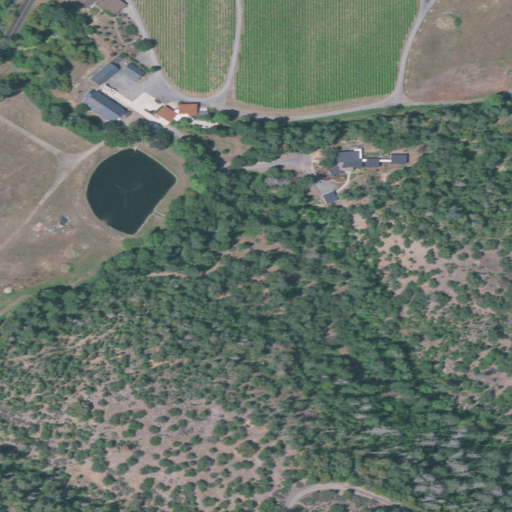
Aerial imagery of valley in Oregon named Neds Gulch containing evergreen forest, pasture, shrub, open development, medium intensity development, low intensity development, and open water